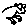
Label: cat